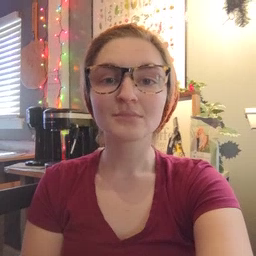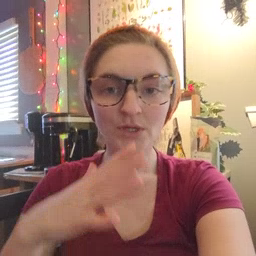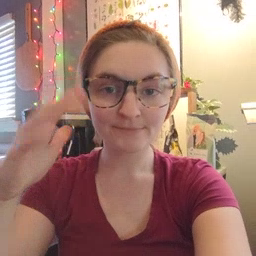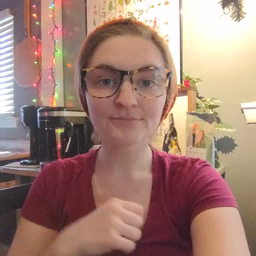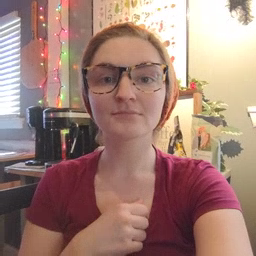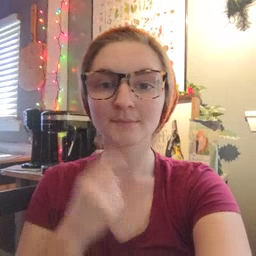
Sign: helicopter